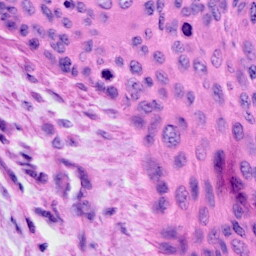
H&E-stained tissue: Cervix